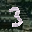
Label: 3